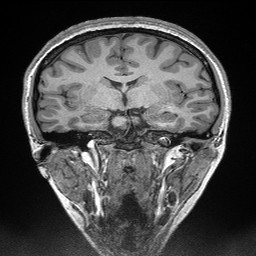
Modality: T1w
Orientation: sagittal
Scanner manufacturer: siemens
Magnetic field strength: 3 T
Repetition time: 2.3 s
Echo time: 0.00298 s